【题型】解答题　【知识点】解析几何　【难度】medium
已知椭圆 $\Gamma: \frac{x^2}{a^2} + \frac{y^2}{b^2} = 1\ (a > b > 0)$ 的左右焦点分别为 $F_1,F_2$，上下顶点分别为 $B_1,B_2$，且 $\triangle B_1F_1B_2$ 是面积为 $\sqrt{3}$ 的正三角形，过焦点的直线交椭圆 $\Gamma$ 于 $P$、$Q$ 两点（$P$、$Q$ 分别在第一、四象限）。

(1) 求椭圆 $\Gamma$ 的离心率；

(2) 已知点 $M(0,m)$，$m > 0$，求椭圆 $\Gamma$ 上的动点 $R$ 到点 $M$ 的最大距离；

(3) 求四边形 $B_2QOP$ 面积的取值范围。
【解答】

\noindent \textbf{【详解】}
(1) 如图，设椭圆 $C$ 的焦距为 $|F_1F_2| = 2c(c > 0)$，则 $|OF_2| = c$。

因为 $|OB_1| = b$，所以 $\text{Rt}\triangle B_1OF_2$ 中 $|B_1F_2| = a$。
又因为 $\triangle B_1F_1B_2$ 为正三角形，所以 $|B_1F_2| = 2|OF_2|$，即 $a = 2c$，
所以椭圆的离心率 $e = \frac{c}{a} = \frac{1}{2}$。

---

(2) 由于正三角形 $F_1B_1F_2$ 的面积为 $\sqrt{3}$，得到
\[
\begin{cases}
\frac{\sqrt{3}}{2} \cdot \frac{1}{2}|F_1F_2| \cdot b = \sqrt{3} \\
b = \frac{\sqrt{3}}{2} \times 2c = \sqrt{3}c
\end{cases}
\]
解得 $c = 1$，$b = \sqrt{3}$，又 $a^2 = c^2 + b^2$，故椭圆方程为 $\frac{x^2}{4} + \frac{y^2}{3} = 1$。

设 $R(x,y)$，且 $\frac{x^2}{4} + \frac{y^2}{3} = 1$，即 $x^2 = 4 - \frac{4y^2}{3}$。
\[
|RM|^2 = x^2 + (y - m)^2 = 4 - \frac{4y^2}{3} + y^2 - 2my + m^2 = -\frac{1}{3}y^2 - 2my + m^2 + 4,
\]
其对称轴为 $y = -3m < 0$，而 $-\sqrt{3} \le y \le \sqrt{3}$。当 $-3m \le -\sqrt{3}$，即 $m \ge \frac{\sqrt{3}}{3}$ 时，
$|RM|^2$ 在 $y = -\sqrt{3}$ 时取得最大值，$|RM|_{\max} = m + \sqrt{3}$。

当 $0 > -3m > -\sqrt{3}$，即 $0 < m < \frac{\sqrt{3}}{3}$ 时，
$|RM|^2$ 在 $y = -3m$ 时取得最大值，$|RM|_{\max} = 2\sqrt{m^2 + 1}$。

综上，当 $0 < m < \frac{\sqrt{3}}{3}$ 时，最大距离为 $2\sqrt{m^2 + 1}$；当 $m \ge \frac{\sqrt{3}}{3}$ 时，最大距离为 $m + \sqrt{3}$。

---

(3) 设直线 $PQ$ 的方程为 $x = my + 1$，$P(x_1,y_1)$，$Q(x_2,y_2)$。
联立
\[
\begin{cases}
x = my + 1 \\
\frac{x^2}{4} + \frac{y^2}{3} = 1
\end{cases}
\]
消去 $x$ 整理得 $(3m^2 + 4)y^2 + 6my - 9 = 0$，
则 $\Delta > 0$，$y_1 + y_2 = -\frac{6m}{3m^2 + 4}$，$y_1y_2 = -\frac{9}{3m^2 + 4}$。

因为点 $P,Q$ 分别在第一、四象限，
所以
\[
\begin{cases}
x_1 + x_2 > 0 \\
x_1 \cdot x_2 > 0
\end{cases}
\quad \text{即} \quad
\begin{cases}
m(y_1 + y_2) + 2 > 0 \\
m^2y_1y_2 + m(y_1 + y_2) + 1 > 0
\end{cases},
\]
故
\[
\begin{cases}
\frac{-6m^2}{3m^2 + 4} + 2 > 0 \\
\frac{-9m^2}{3m^2 + 4} - \frac{6m^2}{3m^2 + 4} + 1 > 0
\end{cases}
\quad \text{，解得 } -\frac{\sqrt{3}}{3} < m < \frac{\sqrt{3}}{3}.
\]

得到四边形 $B_2B_1QP$ 的面积为 $S = S_{\triangle OB_1P} + S_{\triangle OB_1Q} + S_{\triangle OPQ}$，
\[
= \frac{1}{2}|OB_1| \cdot x_1 + \frac{1}{2}|OB_1| \cdot x_2 + \frac{1}{2}|OF_2| \cdot |y_1 - y_2|,
\]
因为 $|B_1B_2| = 2\sqrt{3}$，$x_1 = my_1 + 1$，$x_2 = my_2 + 1$，
所以
\[
S = \frac{\sqrt{3}}{2}m(y_1 + y_2) + \sqrt{3} + \frac{1}{2}\sqrt{(y_1 + y_2)^2 - 4y_1y_2} = \frac{4\sqrt{3} + 6\sqrt{m^2 + 1}}{3m^2 + 4}.
\]

令 $t = 4\sqrt{3} + 6\sqrt{m^2 + 1}$，$4\sqrt{3} + 6 \le t < 8\sqrt{3}$，则
\[
S = \frac{t}{\frac{1}{12}t^2 - \frac{2\sqrt{3}}{3}t + 5} = \frac{1}{\frac{t}{12} + \frac{5}{t} - \frac{2\sqrt{3}}{3}},
\]
因为 $4\sqrt{3} + 6 > 2\sqrt{15}$，所以 $y = \frac{t}{12} + \frac{5}{t}$ 在 $[4\sqrt{3} + 6,8\sqrt{3})$ 上单调递增，
故 $S \in \left(\frac{8\sqrt{3}}{5},\frac{3}{2} + \sqrt{3}\right]$，即四边形 $B_2B_1QP$ 面积的取值范围为 $\left(\frac{8\sqrt{3}}{5},\frac{3}{2} + \sqrt{3}\right]$。
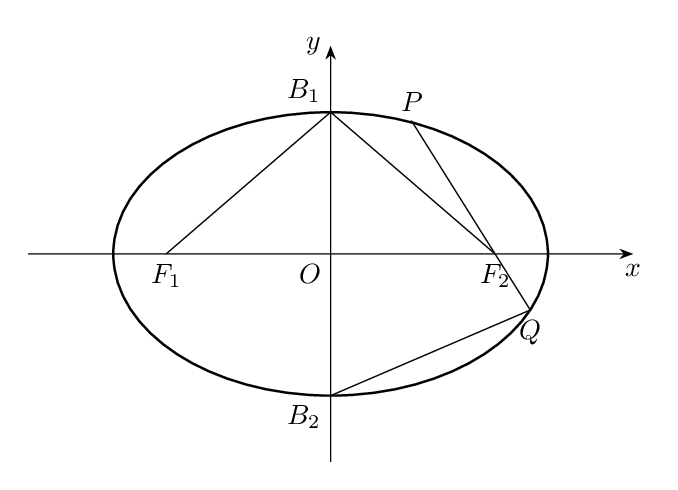